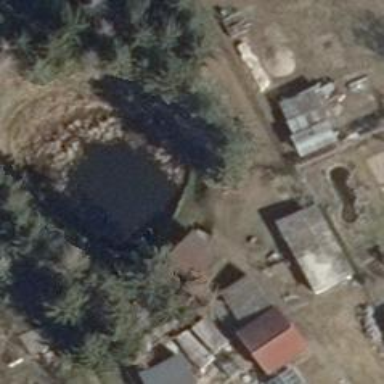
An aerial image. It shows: Pond surrounded by natural water.